Interaction volume radius: 5 \u00c5
Interaction volume height: 10 \u00c5
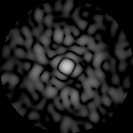
Disorder parameter: 0.7597